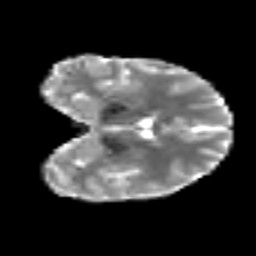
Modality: MD
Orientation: coronal
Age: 33
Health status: ill
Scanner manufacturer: philips
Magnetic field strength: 3 T
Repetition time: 9 s
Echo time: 0.127 s